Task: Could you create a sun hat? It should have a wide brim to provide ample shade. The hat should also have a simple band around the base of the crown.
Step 157:
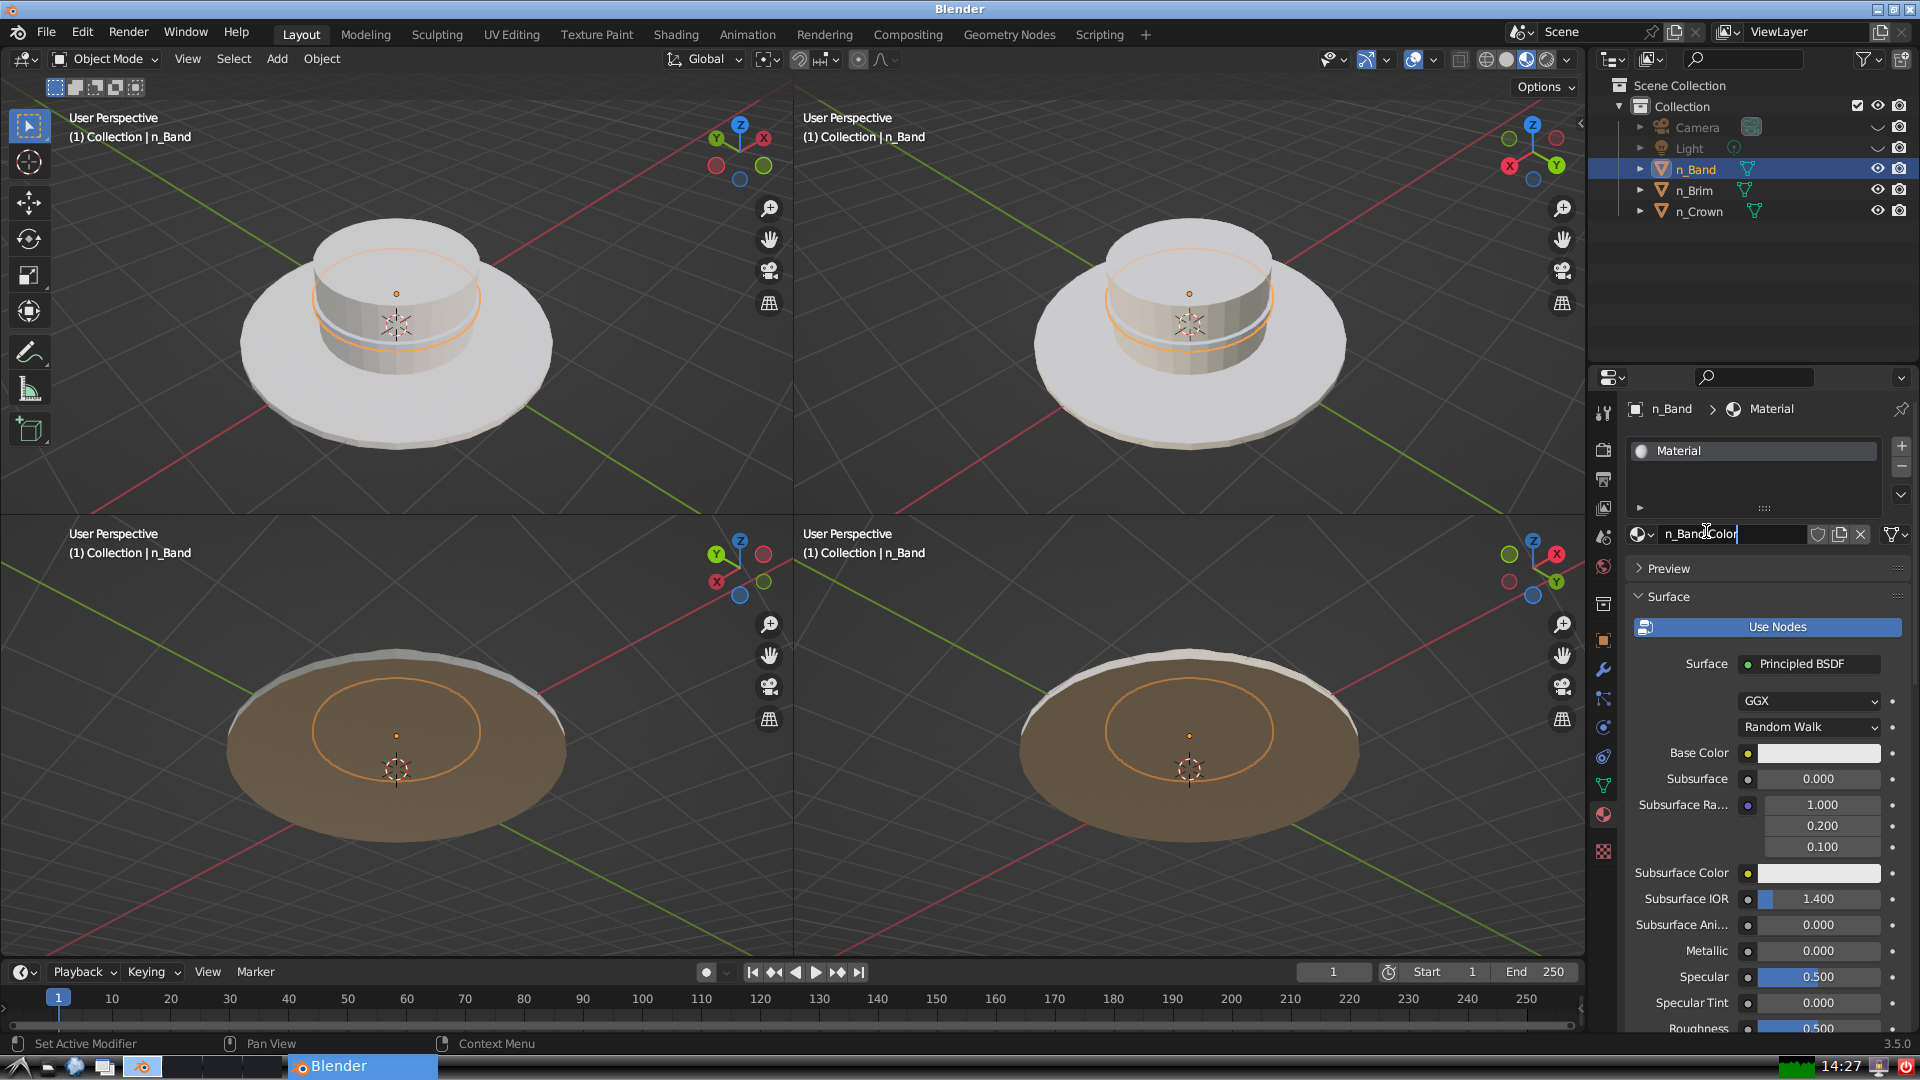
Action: {"key_press": ['Return']}